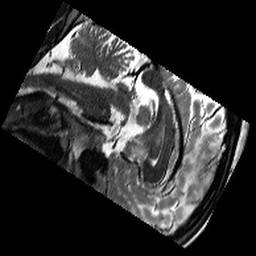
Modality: T2w
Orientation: sagittal